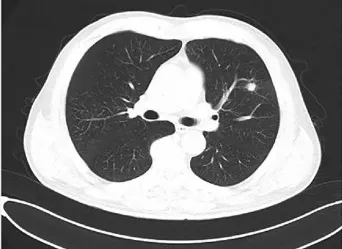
Tumor assessment during tislelizumab treatment. (C) After four cycles of induction treatment.
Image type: radiology (ct)